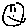
Label: smiley face